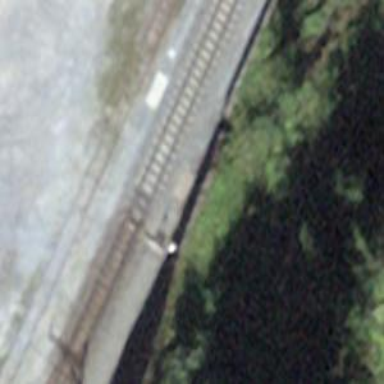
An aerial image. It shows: Railway switch.